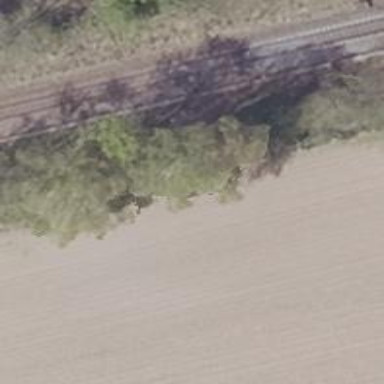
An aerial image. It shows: Row of deciduous broadleaved trees.